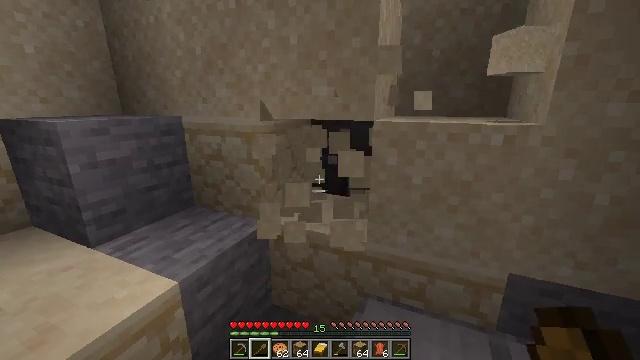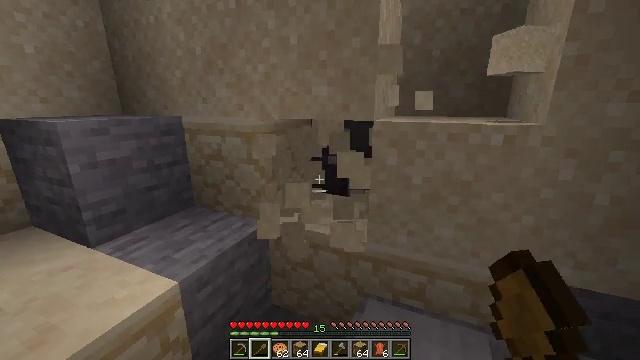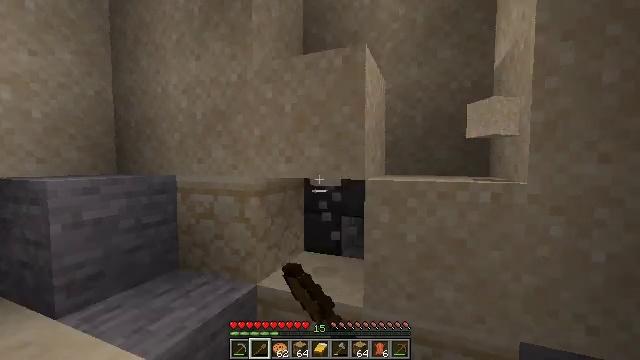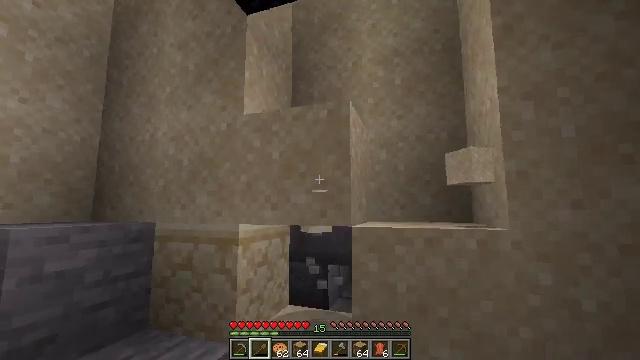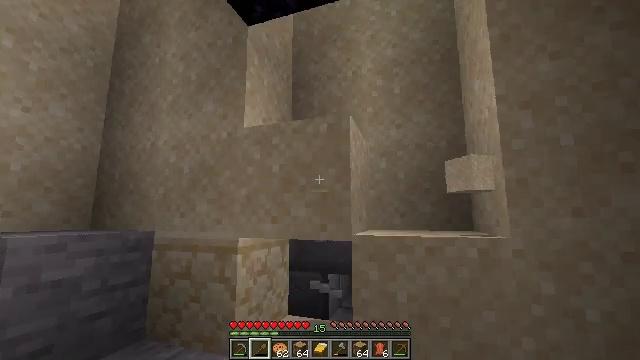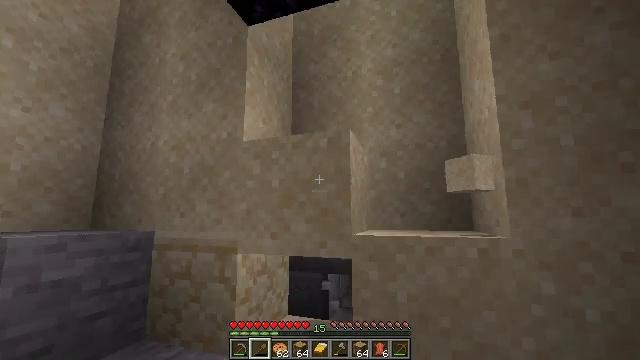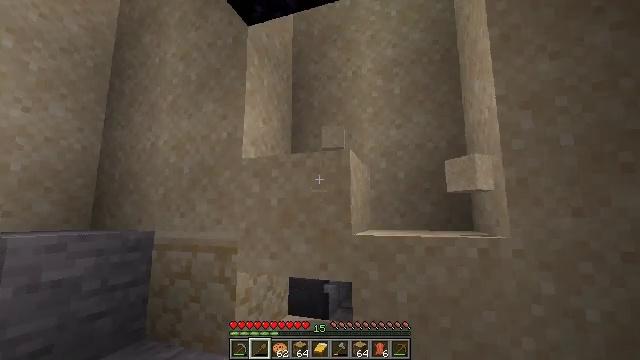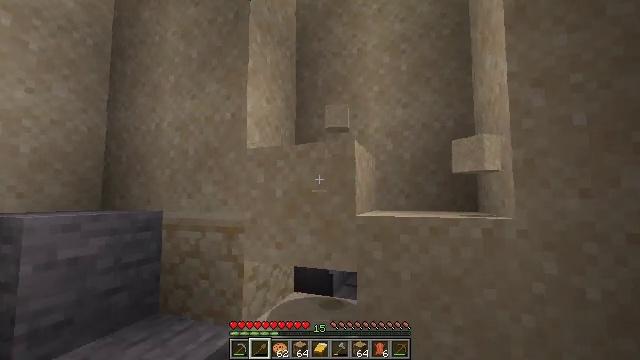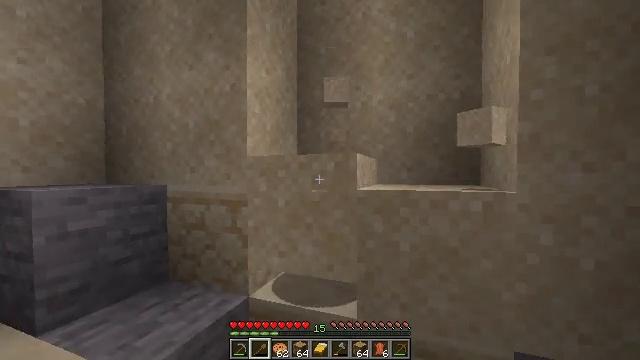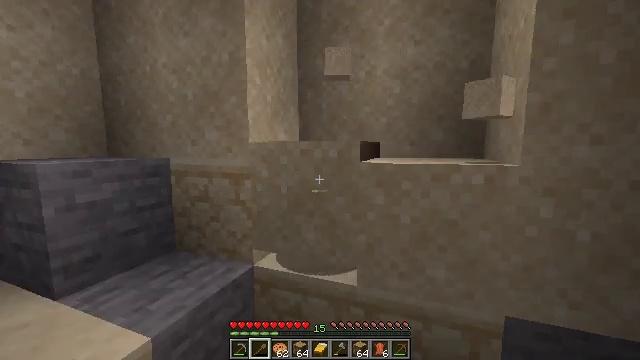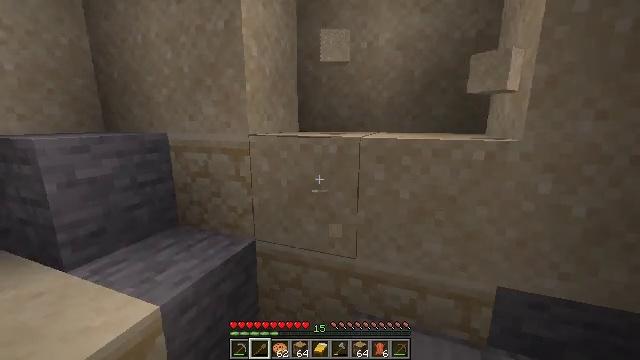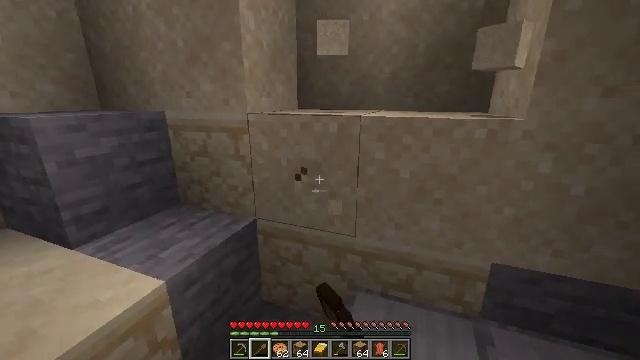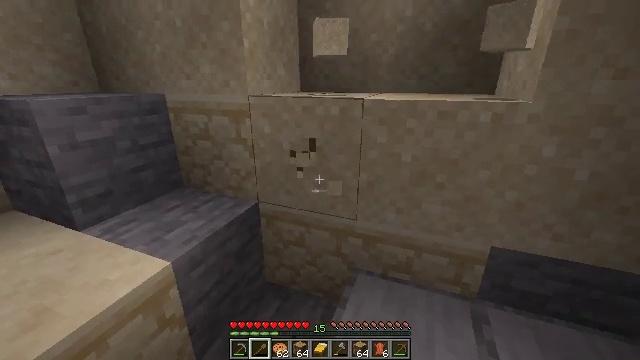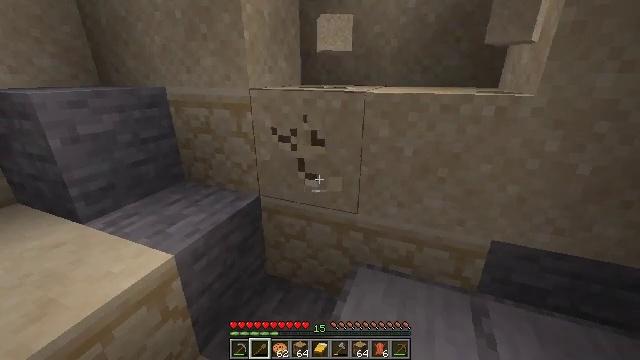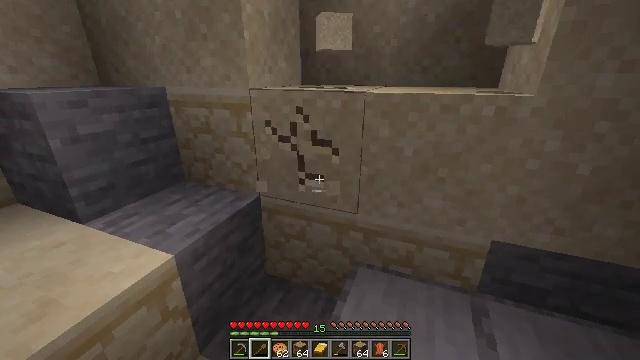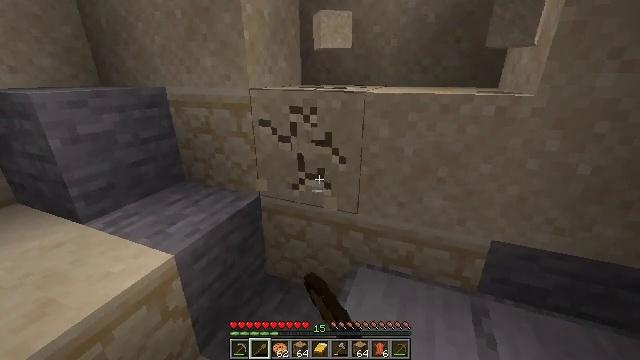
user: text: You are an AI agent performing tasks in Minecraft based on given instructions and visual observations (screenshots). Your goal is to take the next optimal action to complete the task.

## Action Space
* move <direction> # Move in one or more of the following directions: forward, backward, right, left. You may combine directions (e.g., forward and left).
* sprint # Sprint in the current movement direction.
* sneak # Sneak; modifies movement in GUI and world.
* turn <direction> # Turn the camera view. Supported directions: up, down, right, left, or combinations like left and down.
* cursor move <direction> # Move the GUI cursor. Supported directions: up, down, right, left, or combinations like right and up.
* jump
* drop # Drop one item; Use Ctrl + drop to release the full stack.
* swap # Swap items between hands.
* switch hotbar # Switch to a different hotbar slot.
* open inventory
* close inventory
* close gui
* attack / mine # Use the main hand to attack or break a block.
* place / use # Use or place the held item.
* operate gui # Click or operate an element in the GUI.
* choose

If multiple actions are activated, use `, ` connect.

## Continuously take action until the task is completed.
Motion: motion action
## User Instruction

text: Mine sand by the water.
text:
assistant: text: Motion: attack / mine
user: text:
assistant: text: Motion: turn right and up, attack / mine
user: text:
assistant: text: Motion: turn right and up, attack / mine
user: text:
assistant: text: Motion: turn up, attack / mine
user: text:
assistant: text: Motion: attack / mine
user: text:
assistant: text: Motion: attack / mine
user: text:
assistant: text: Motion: turn left and down, attack / mine
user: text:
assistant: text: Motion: turn down, attack / mine
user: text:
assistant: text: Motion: turn down, attack / mine
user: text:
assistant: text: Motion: turn down, attack / mine
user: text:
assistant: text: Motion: turn down, attack / mine
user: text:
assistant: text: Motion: turn down, attack / mine
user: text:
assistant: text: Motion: turn down, attack / mine
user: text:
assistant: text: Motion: attack / mine
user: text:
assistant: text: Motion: attack / mine
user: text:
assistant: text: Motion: attack / mine
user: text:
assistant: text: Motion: attack / mine
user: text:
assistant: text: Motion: attack / mine
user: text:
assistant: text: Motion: attack / mine
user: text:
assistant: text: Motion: attack / mine
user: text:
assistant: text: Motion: attack / mine
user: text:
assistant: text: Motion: attack / mine
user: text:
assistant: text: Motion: attack / mine